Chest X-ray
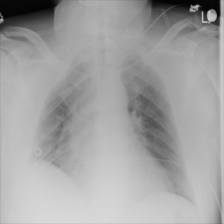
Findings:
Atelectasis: negative
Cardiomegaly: negative
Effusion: negative
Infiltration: negative
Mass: negative
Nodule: negative
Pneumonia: negative
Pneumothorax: negative
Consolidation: negative
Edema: negative
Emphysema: negative
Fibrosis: negative
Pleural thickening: negative
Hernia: negative